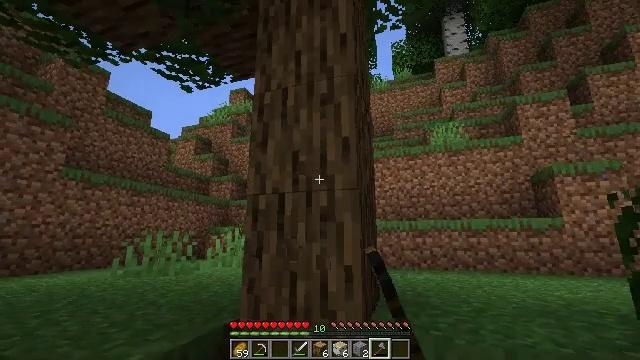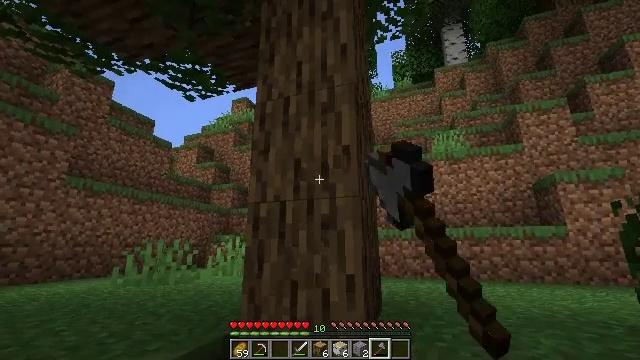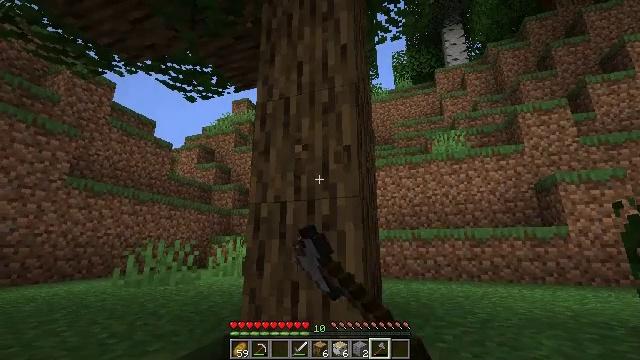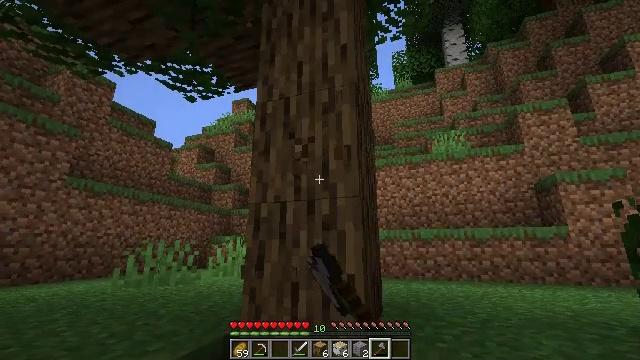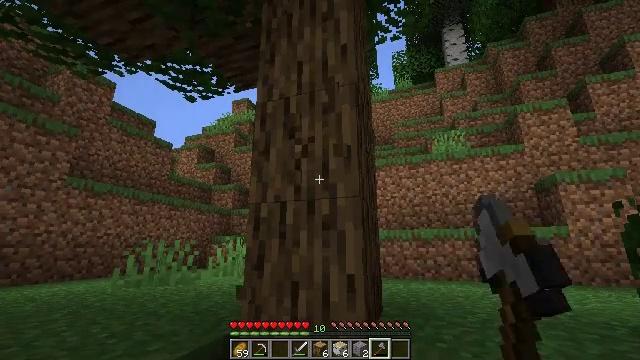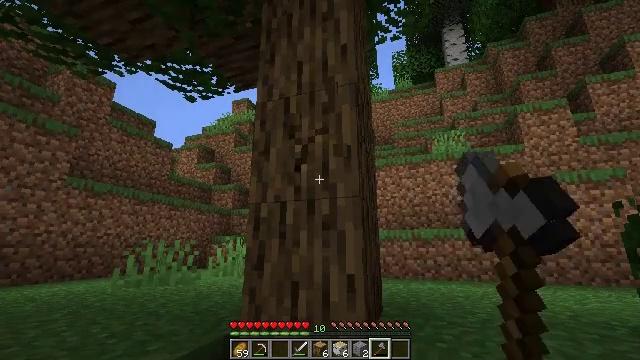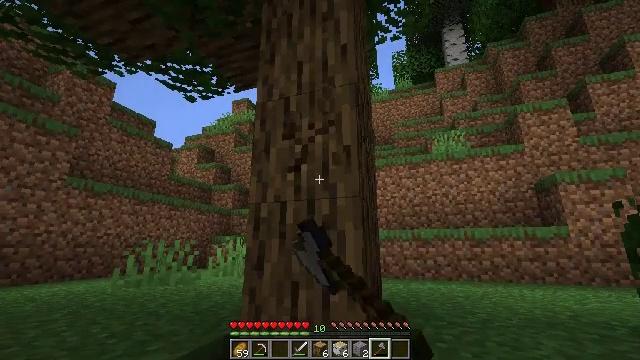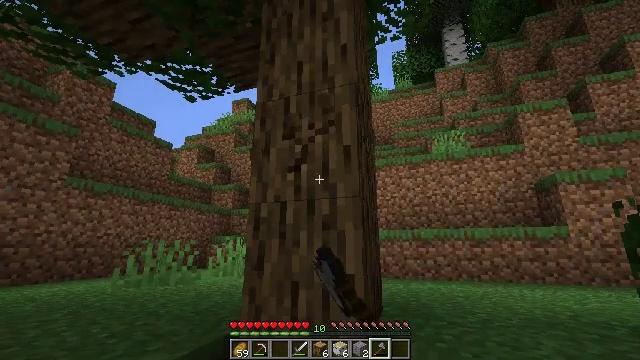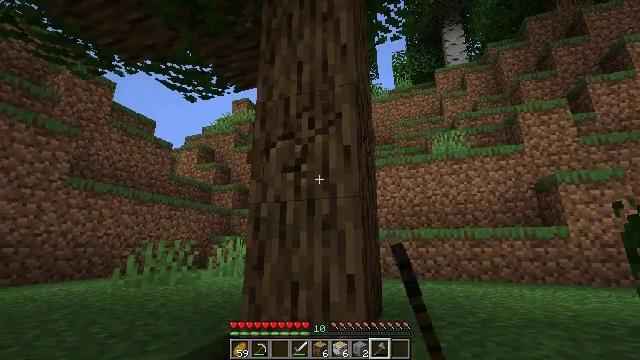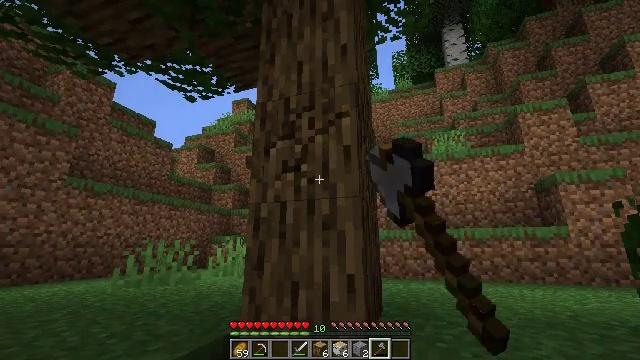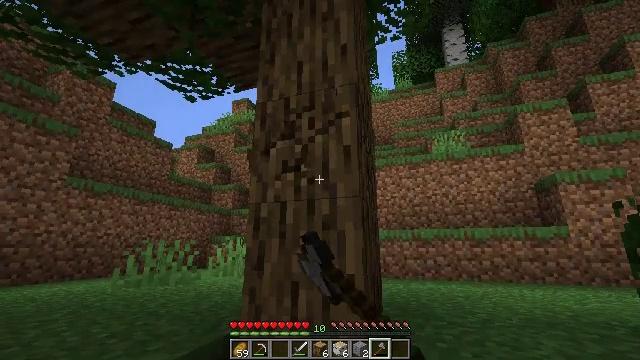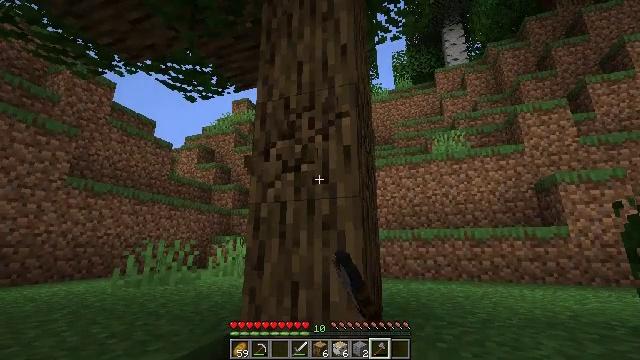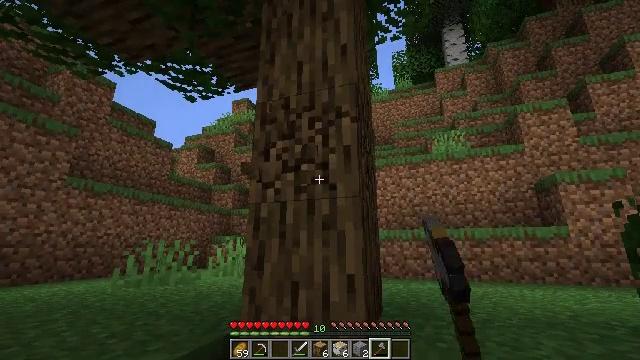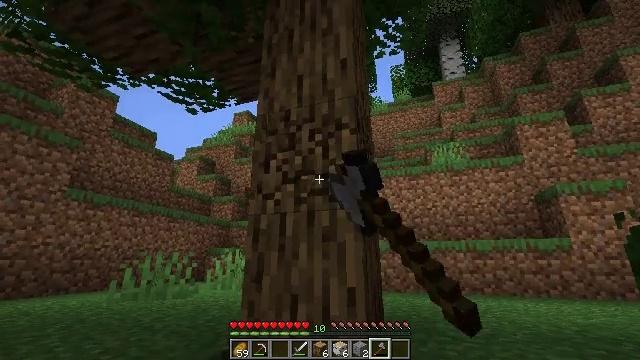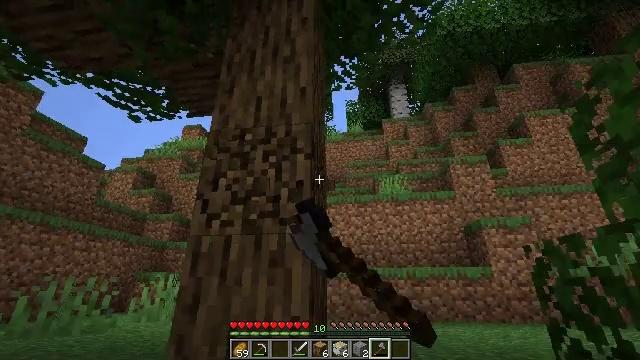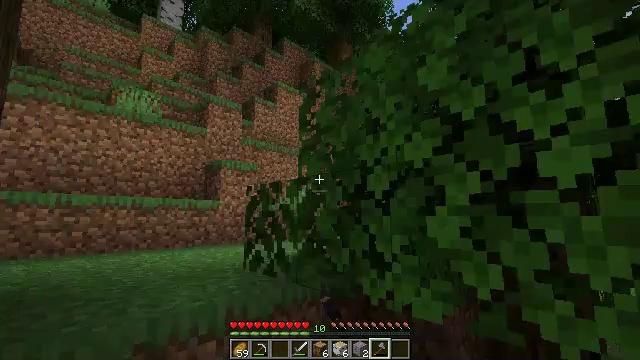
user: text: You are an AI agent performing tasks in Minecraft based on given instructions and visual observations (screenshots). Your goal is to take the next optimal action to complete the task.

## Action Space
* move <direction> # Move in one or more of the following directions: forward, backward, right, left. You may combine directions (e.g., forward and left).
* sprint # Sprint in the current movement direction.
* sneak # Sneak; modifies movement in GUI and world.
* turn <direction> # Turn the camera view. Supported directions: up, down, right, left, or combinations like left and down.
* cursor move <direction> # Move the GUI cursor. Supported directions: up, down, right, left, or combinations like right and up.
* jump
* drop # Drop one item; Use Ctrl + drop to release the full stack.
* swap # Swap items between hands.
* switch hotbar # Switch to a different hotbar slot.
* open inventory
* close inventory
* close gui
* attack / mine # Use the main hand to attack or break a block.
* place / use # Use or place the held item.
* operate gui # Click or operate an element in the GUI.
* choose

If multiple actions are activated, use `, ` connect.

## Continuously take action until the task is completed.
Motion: motion action
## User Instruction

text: Collect some oak leaves.
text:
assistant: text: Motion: turn up, attack / mine
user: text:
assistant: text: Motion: attack / mine
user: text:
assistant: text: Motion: attack / mine
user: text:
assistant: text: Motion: attack / mine
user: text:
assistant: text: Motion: attack / mine
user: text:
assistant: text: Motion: attack / mine
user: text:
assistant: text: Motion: attack / mine
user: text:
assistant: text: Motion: attack / mine
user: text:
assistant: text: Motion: attack / mine
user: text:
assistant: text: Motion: attack / mine
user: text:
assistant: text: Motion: attack / mine
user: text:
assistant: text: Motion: attack / mine
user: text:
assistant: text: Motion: turn up, attack / mine
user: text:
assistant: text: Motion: turn right and up, attack / mine
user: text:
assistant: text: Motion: turn right and down
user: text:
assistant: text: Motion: move forward, turn right and down
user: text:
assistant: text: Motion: move forward
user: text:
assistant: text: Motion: move forward
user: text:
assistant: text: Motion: move forward, turn left
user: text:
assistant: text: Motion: move forward, turn left
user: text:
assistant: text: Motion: move forward and move left, turn left
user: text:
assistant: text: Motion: move forward and move left, turn left
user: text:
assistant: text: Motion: move forward and move left
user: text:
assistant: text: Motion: move forward and move left, turn right and down
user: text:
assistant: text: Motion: move forward and move left, turn right and down
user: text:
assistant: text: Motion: move forward, turn right and down
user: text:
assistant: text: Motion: move forward, turn right, attack / mine
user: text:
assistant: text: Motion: attack / mine
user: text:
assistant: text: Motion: move right, attack / mine
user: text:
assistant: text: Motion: move right, attack / mine